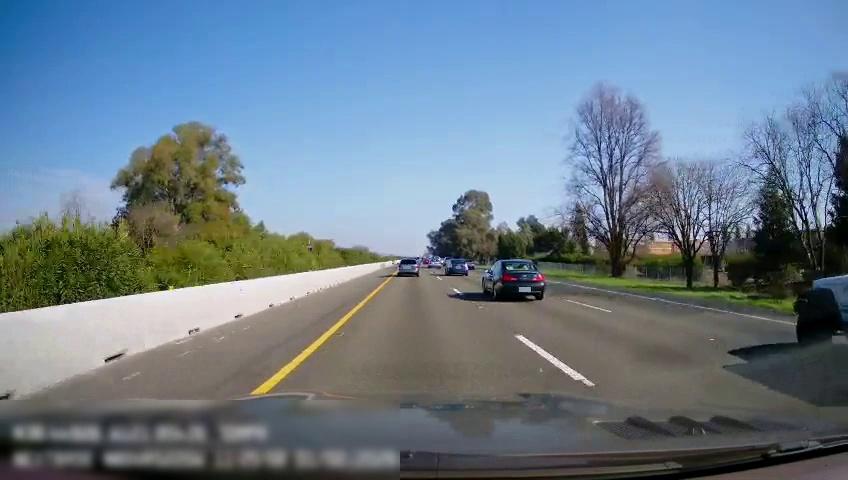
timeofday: Day
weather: Sunny
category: Drivable Space
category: Vehicles | SUV
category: Vehicles | SUV
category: Vehicles | SUV
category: Vehicles | SUV
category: Vehicles | Car
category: Vehicles | Car
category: Lanes | Current Lane
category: Lanes | Current Lane
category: Lanes | Alternate Lane
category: Lanes | Alternate Lane